Aerial crown-view tile of a tropical tree (Barro Colorado Island, Panama), acquired 20240813:
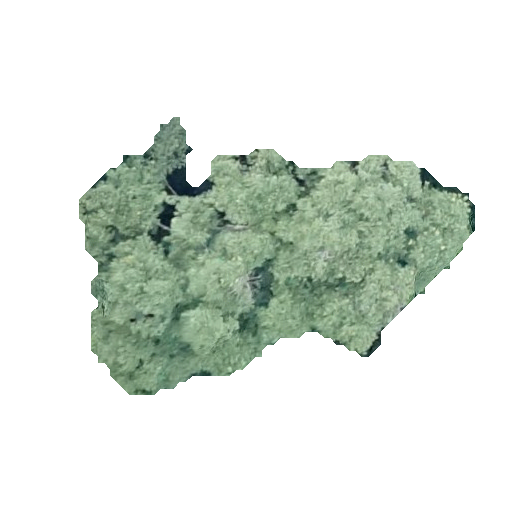
Species: Luehea seemannii
GBIF accepted scientific name: Luehea seemannii
Crown area: 104.503 m²